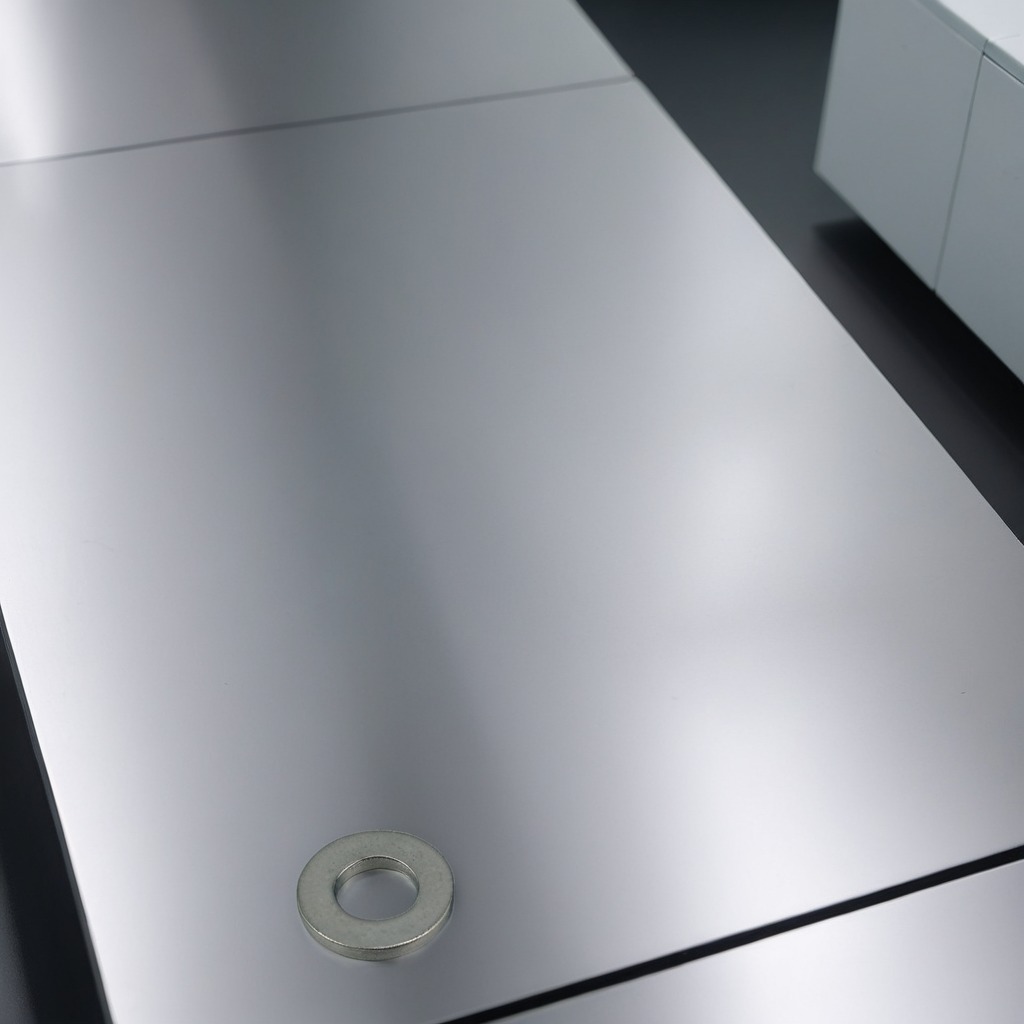
A flat metal washer lies on the stainless steel table in a high-end prototyping lab.